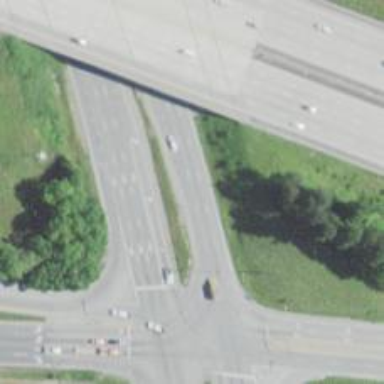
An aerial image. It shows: Trunk highway with expressway features.